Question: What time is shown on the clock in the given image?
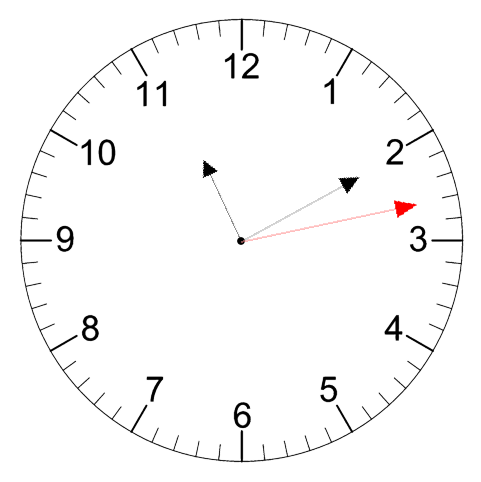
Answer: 11:10:13